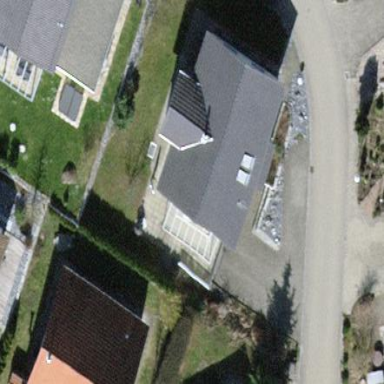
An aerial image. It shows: Detached building with gabled roof.